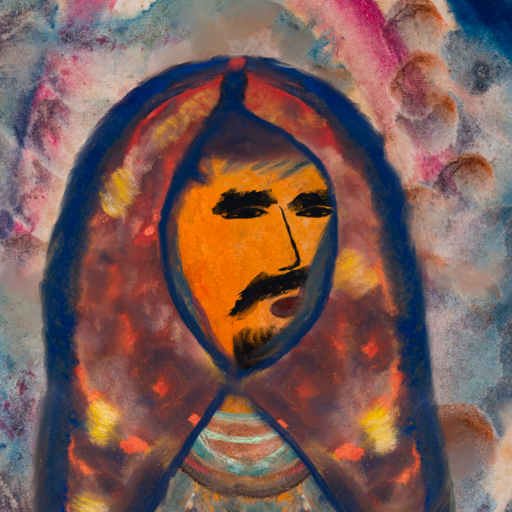
Background: Rupkatha, Head And Neck Side: Hypocrite_w_Hair, Face Side: Mosgoul, Bust: Boggyland, Hair Side: In_The_Sun, Head Accessory: Mother_And_Son_Mother_Scarf, Second Necklace: Blank, Necklace: Blank, Baby: Blank